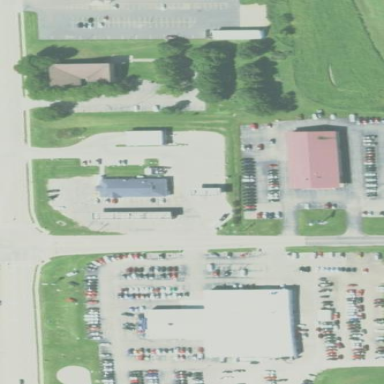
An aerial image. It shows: Retail area.